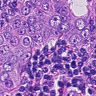
Metastatic tissue present: yes